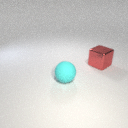
large cyan rubber sphere in front of large red metal cube